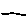
Label: line